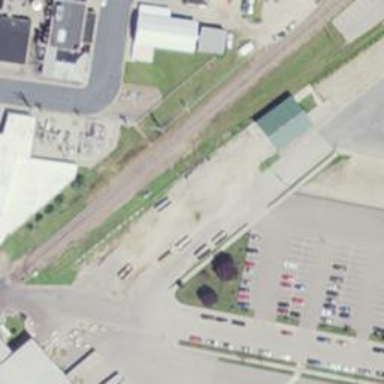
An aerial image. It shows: Railway siding with rails.